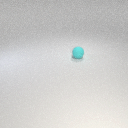
small cyan rubber sphere